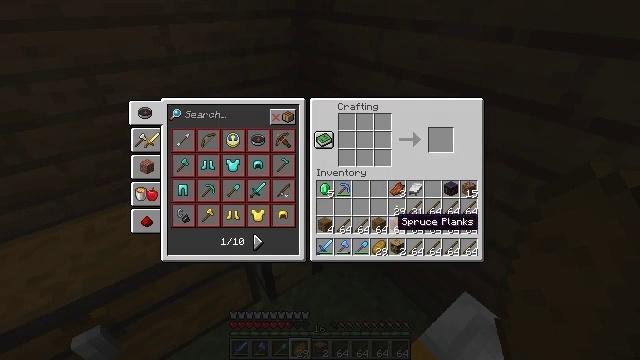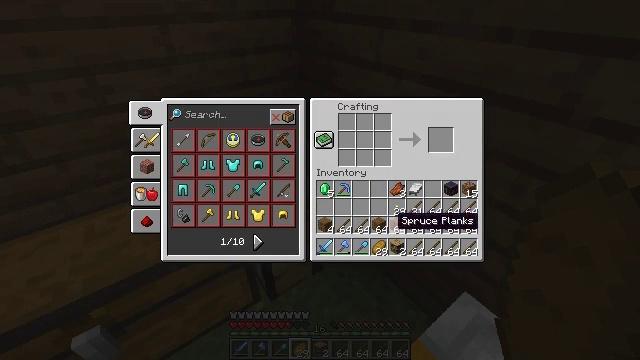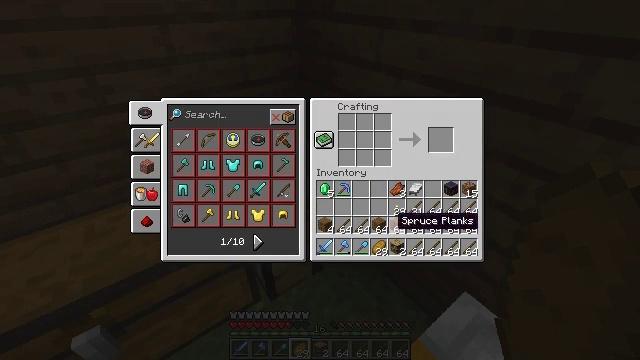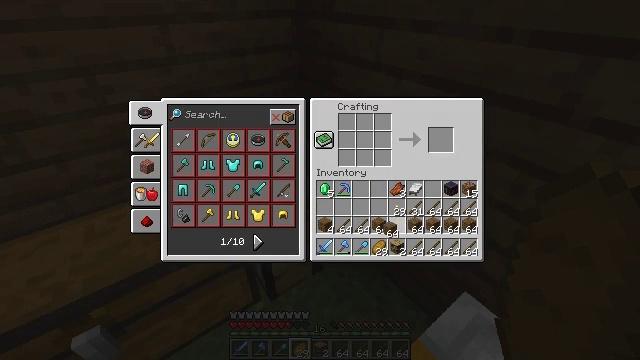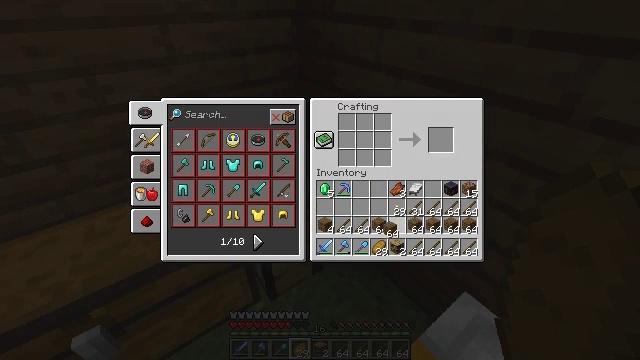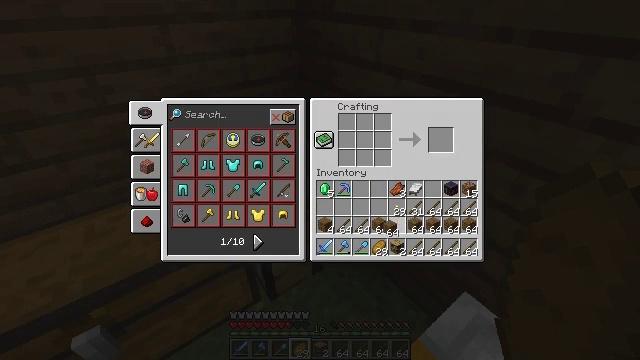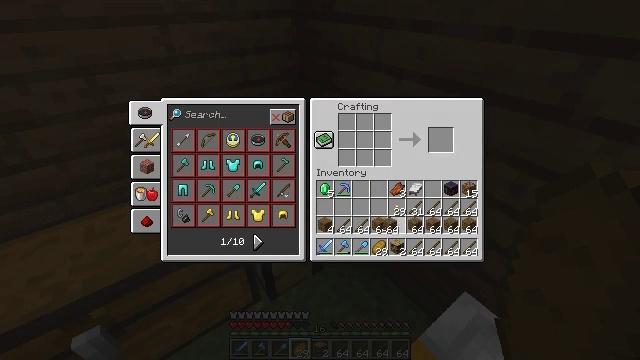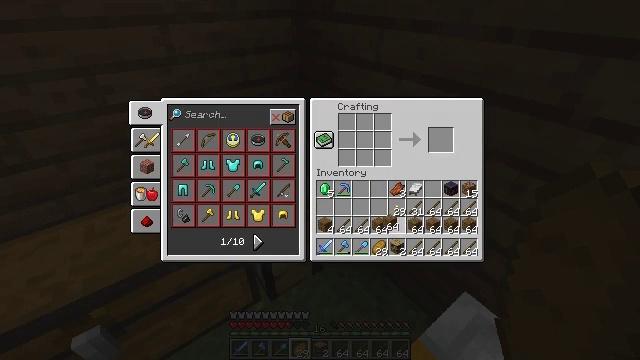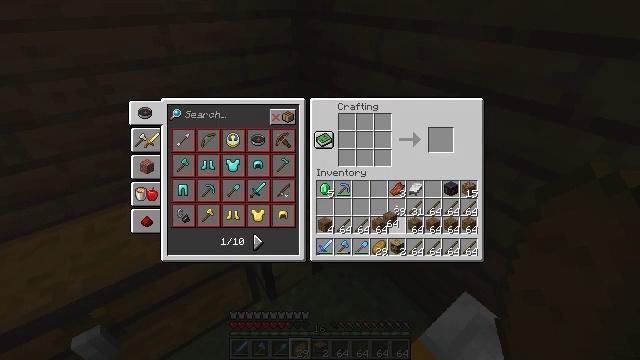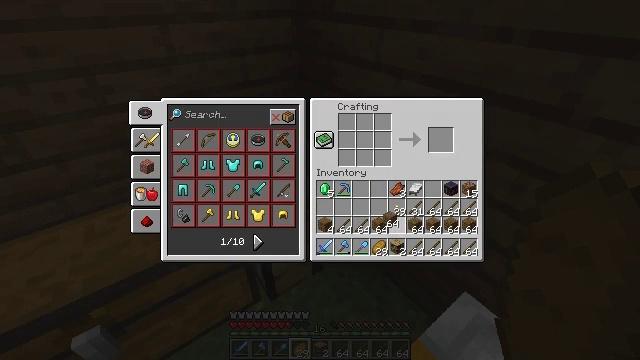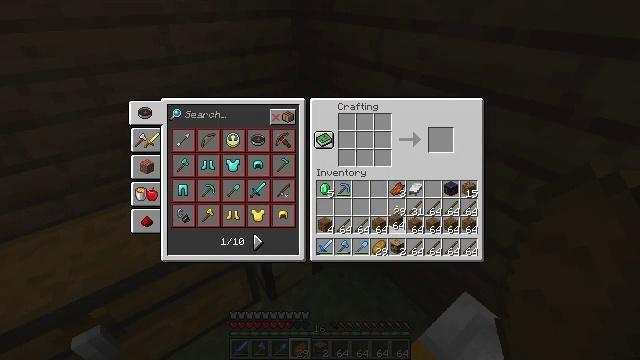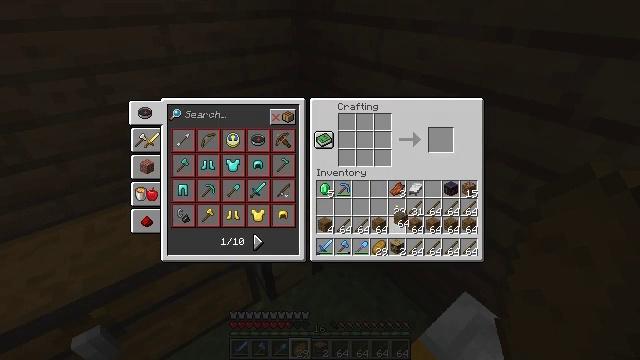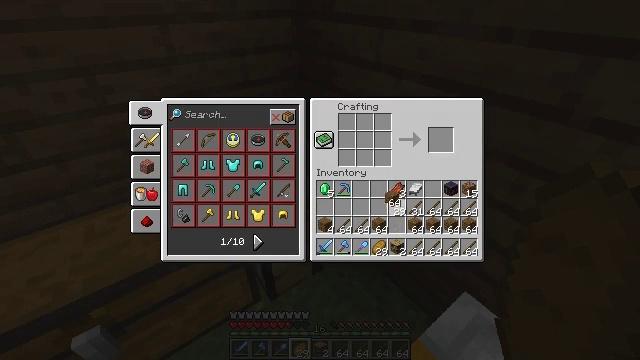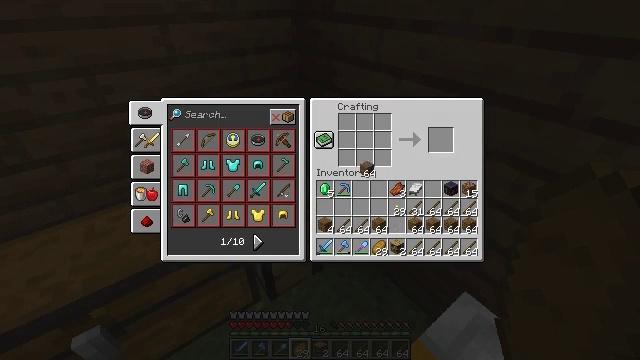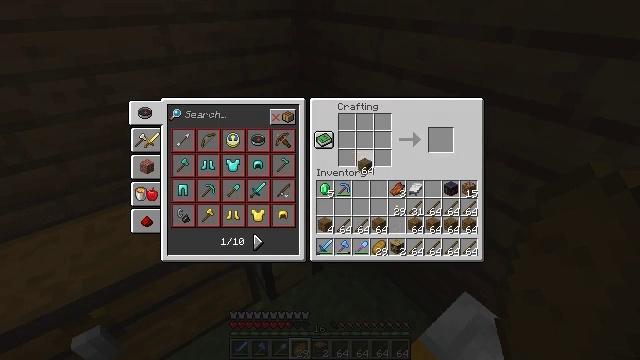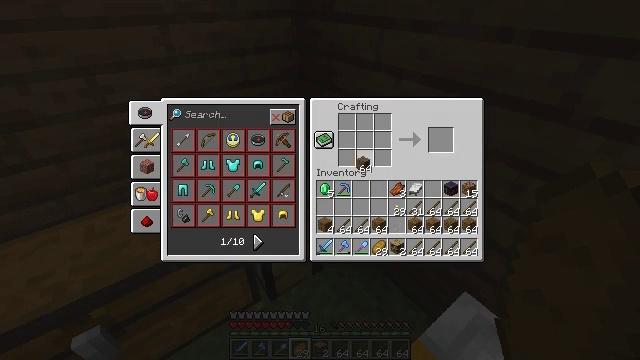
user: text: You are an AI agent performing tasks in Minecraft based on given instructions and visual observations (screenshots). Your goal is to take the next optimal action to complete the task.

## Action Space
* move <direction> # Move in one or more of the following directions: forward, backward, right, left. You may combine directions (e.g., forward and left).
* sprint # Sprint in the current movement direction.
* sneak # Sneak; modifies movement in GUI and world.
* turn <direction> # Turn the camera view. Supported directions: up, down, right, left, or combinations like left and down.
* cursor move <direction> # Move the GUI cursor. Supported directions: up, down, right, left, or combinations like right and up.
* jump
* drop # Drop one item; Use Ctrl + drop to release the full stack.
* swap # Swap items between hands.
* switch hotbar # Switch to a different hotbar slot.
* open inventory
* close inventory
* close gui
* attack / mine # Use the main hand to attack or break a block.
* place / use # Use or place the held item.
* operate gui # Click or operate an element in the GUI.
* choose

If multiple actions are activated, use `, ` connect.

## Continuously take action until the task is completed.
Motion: motion action
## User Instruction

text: Make a spruce slab with spruce planks.
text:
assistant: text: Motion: no_op
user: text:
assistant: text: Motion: no_op
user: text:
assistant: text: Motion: operate gui
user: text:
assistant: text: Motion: operate gui
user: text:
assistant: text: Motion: operate gui
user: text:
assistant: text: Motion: no_op
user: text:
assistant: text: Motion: no_op
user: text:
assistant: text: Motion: no_op
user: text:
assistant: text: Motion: no_op
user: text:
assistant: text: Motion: no_op
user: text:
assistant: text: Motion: no_op
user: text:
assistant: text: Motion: cursor move left and up
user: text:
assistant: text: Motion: cursor move left and up
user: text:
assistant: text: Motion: no_op
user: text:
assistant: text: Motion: no_op
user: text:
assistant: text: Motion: no_op
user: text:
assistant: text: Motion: no_op
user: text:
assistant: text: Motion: no_op
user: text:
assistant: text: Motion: no_op
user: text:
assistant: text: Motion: no_op
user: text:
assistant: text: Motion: choose
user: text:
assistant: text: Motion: choose
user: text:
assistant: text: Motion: choose
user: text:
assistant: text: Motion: cursor move right, choose
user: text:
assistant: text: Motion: choose
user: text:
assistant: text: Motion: choose
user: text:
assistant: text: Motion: choose
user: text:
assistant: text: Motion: choose
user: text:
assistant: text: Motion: choose
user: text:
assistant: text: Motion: no_op